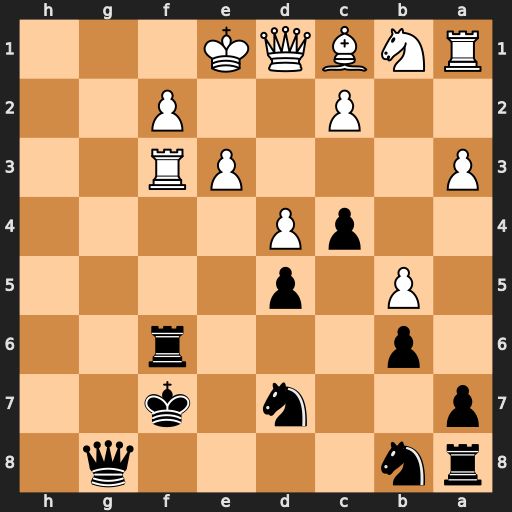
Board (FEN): rn4q1/p2n1k2/1p3r2/1P1p4/2pP4/P3PR2/2P2P2/RNBQK3
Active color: b
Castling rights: Q
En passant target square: -
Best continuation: Qg1+ Kd2 Qxd1+ Kxd1 Rxf3